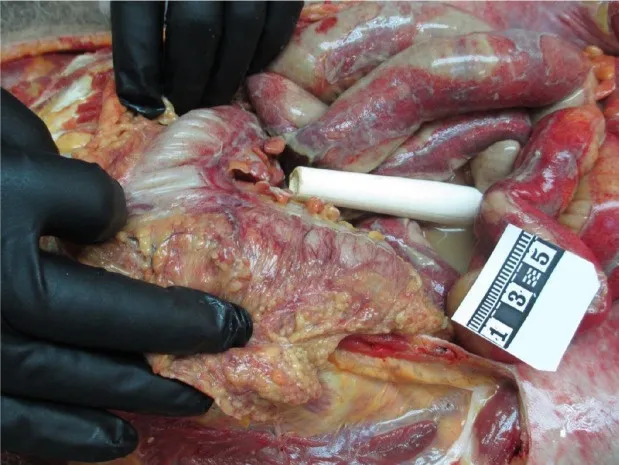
Foreign body in abdominal cavity.
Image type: medical_photograph (other_medical_photograph)